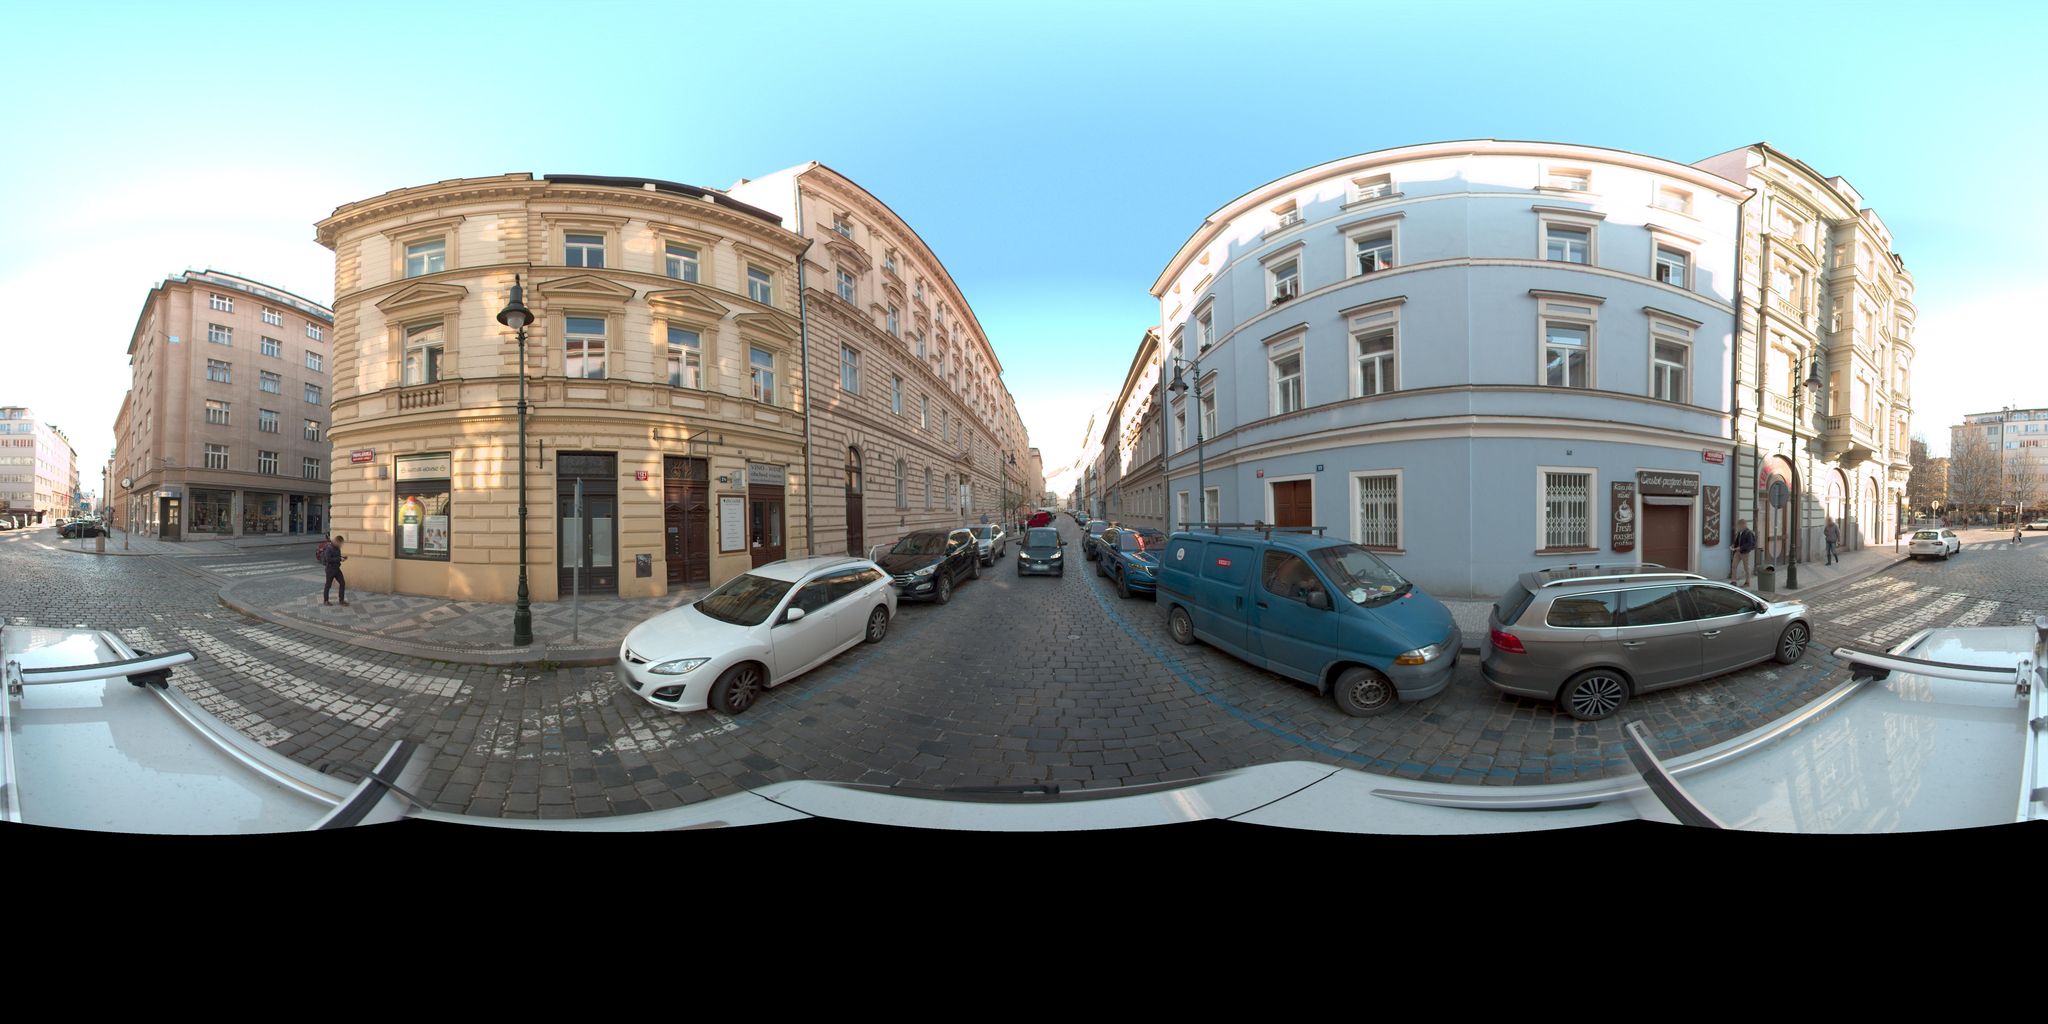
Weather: snowy
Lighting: day
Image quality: good
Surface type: railway
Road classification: residential, living_street
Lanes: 1
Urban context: urban centre
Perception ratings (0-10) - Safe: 1.67, Lively: 7.63, Beautiful: 1.74, Boring: 1.14, Depressing: 2.7, Wealthy: 3.08